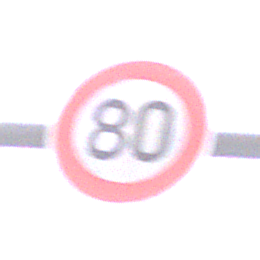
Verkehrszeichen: Geschwindigkeit80
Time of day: Midday
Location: Outdoor (Urban)
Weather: Overcast
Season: NotSpecified
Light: Natural